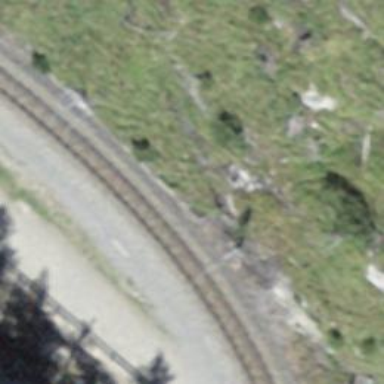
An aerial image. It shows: Narrow-gauge railway track with 1 electrified contact line.